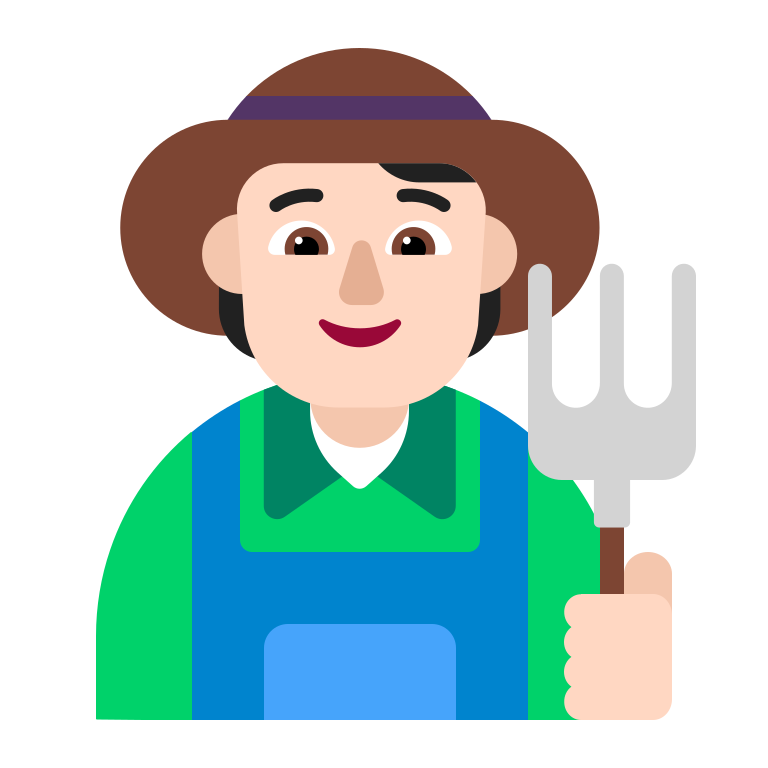
farmer flat light